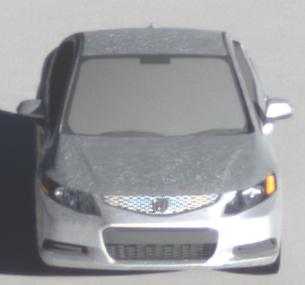
Make: Honda
Model: Civic Limousine 1.8
Detailed model: Civic (IX) Limousine
Model produced from: 2014/05
Model produced until: 2017/06
Doors: 4
Color: white
Road condition: dry road
Daytime: morning or afternoon
Contrast: high contrast